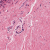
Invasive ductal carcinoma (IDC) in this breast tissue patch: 0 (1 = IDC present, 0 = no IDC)